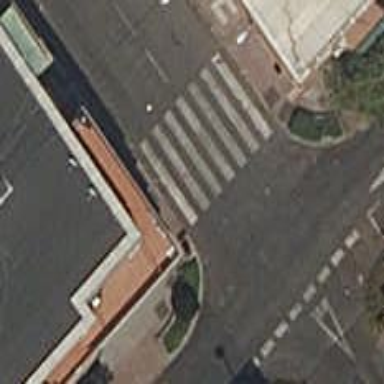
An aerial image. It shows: Road crossing with traffic signals.